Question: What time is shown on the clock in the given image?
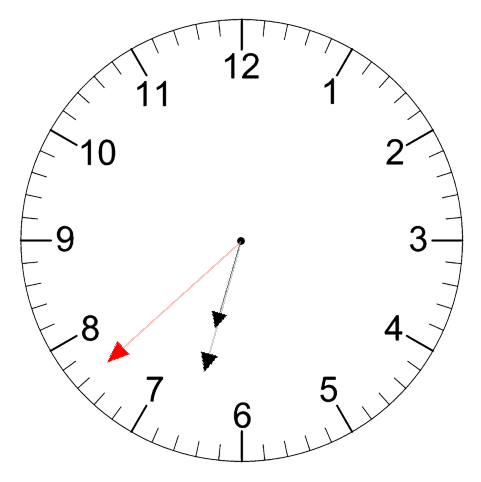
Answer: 06:32:38